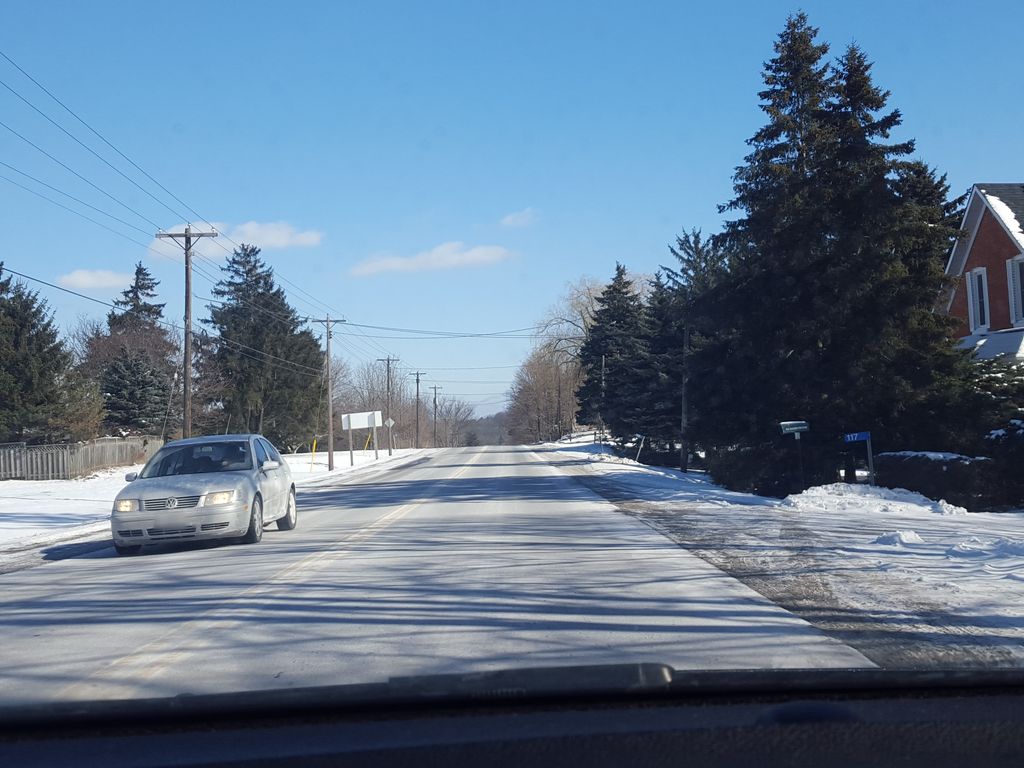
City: hamilton